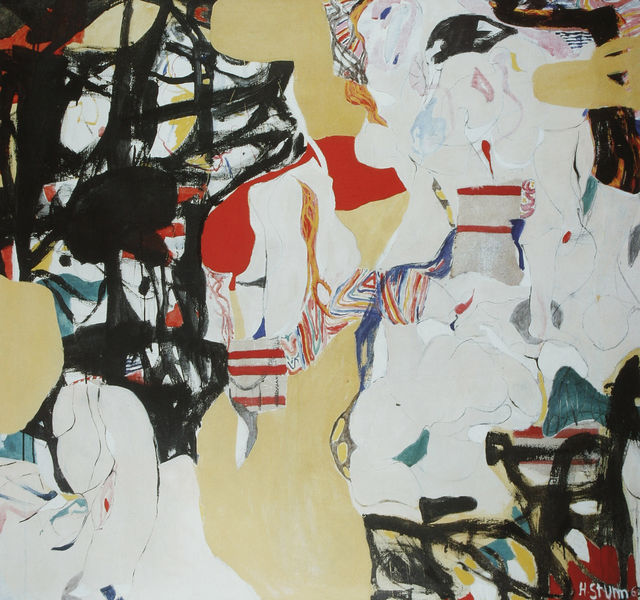
Titel: Gefangene des Fleisches
Künstler: Helmut Sturm
Standort: München
Institution: (Privatbesitz)
Schlagwörter: blau, kopf, frauen, gelb, grün, menschen, ocker, braun, bunt, köpfe, mund, schwarz, türkis, weiss, rot, beige, muster, gesichter, gesicht, signatur, auge, chaos, farbig, abstrakt, modern, formen, linien, sturm, münder, streifen, klimt, striche, durcheinander, popart, helmut sturm, h.sturm